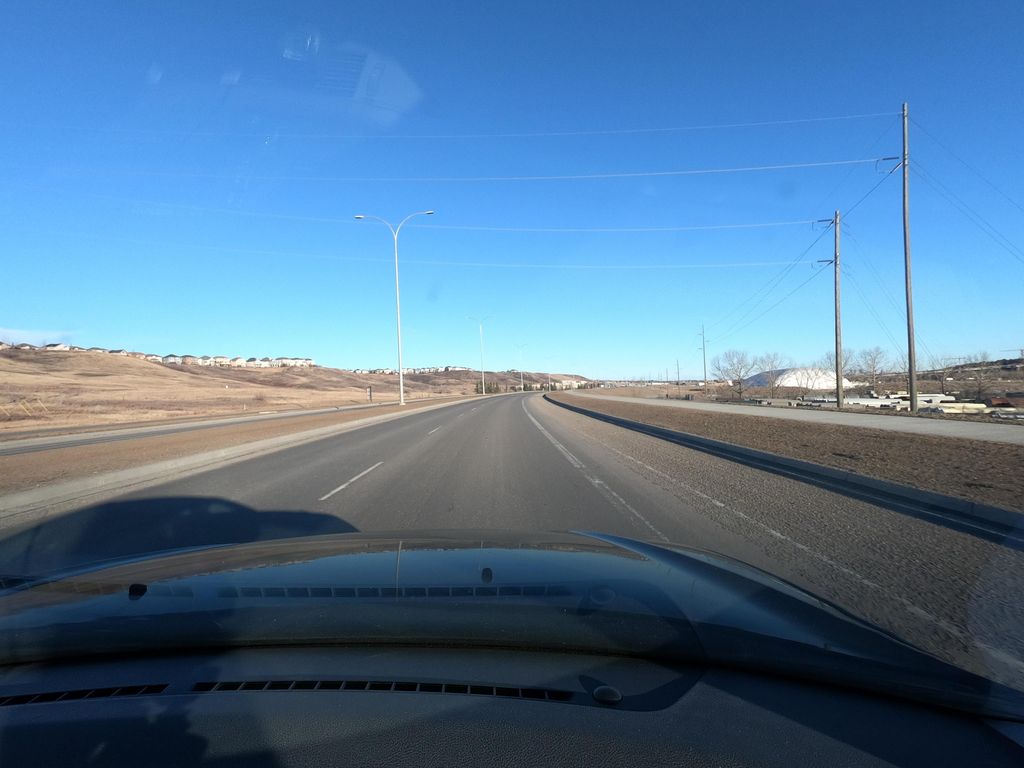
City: calgary